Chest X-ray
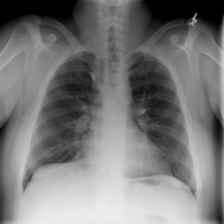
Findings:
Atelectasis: negative
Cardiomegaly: negative
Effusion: negative
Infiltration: negative
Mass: negative
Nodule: negative
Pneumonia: negative
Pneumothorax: negative
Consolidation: negative
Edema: negative
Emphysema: negative
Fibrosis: negative
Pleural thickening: negative
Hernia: negative